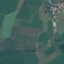
Label: Pasture